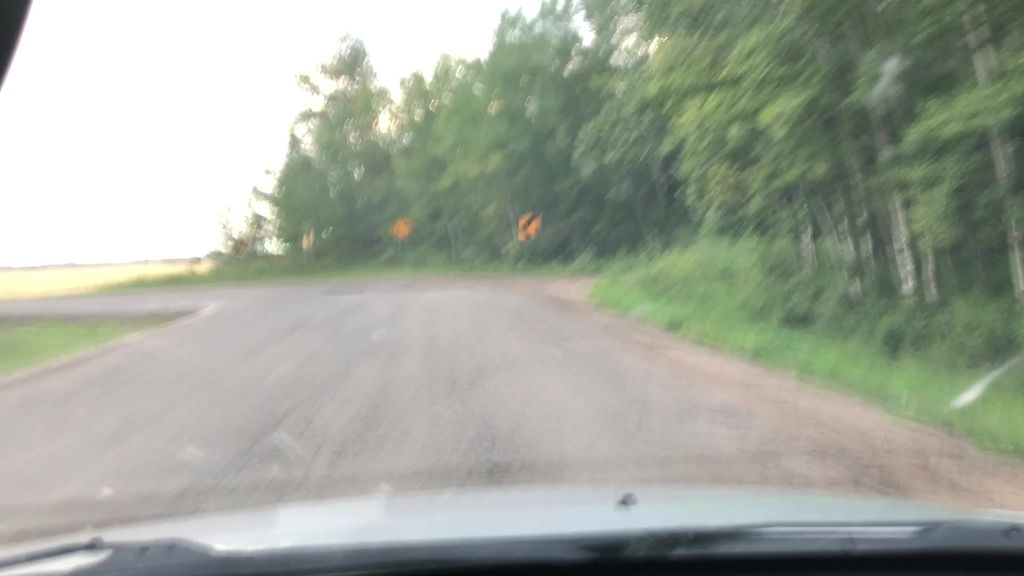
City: edmonton